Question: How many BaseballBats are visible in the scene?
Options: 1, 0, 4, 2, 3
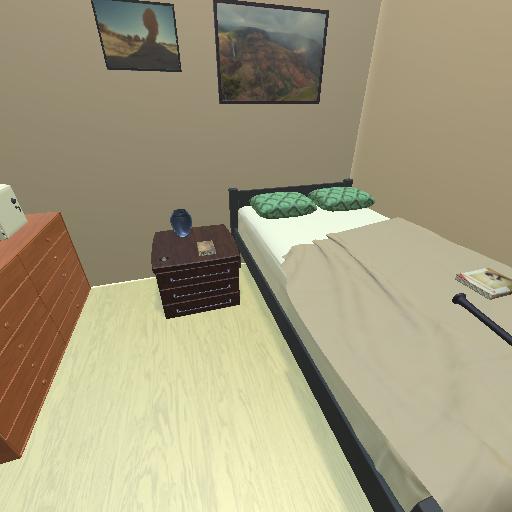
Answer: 1